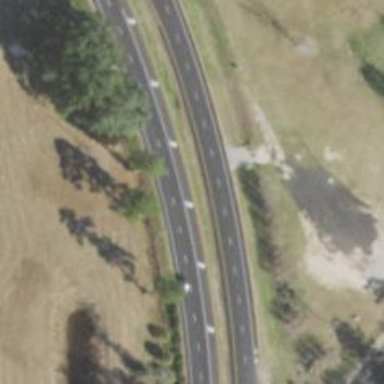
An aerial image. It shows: Dual carriageway trunk highway with asphalt surface. It is expressway.